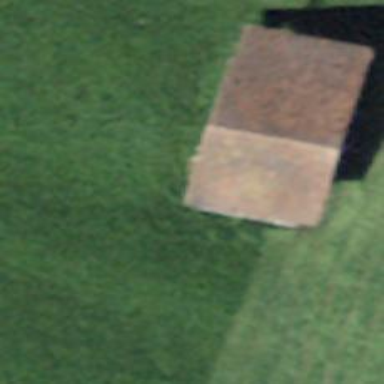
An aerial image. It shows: Barn.